Question: Is it possible to make the background of a UIRefreshControl grow as the control grows?
I would like to have a colored background for the refresh control to match the top cell's background color. Changing the background color of the tableview is not acceptable because then empty cells at the bottom will also have the color, but I need them to stay white.
Apple's mail app shows this behavior. The refresh control's background matches the gray search bar, but empty cells at the bottom of the table view are still the normal white.
Here's an example screenshot of how the table looks showing the ugly white that appears as the refresh control is pulled:

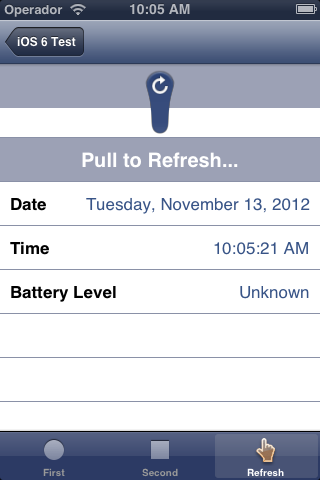
Answer: You have to create a view with the bgColor and adding it with negative y origin in the tableView.
Warning:
- -
If you do not insert this view this way you will not see the refresh control: he will be hidden below your view.
'''
- (void)viewDidLoad
{
[super viewDidLoad];
// Background Color
UIColor *bgRefreshColor = [UIColor grayColor];
// Creating refresh control
refreshControl = [[UIRefreshControl alloc] init];
[refreshControl addTarget:self action:@selector(refresh) forControlEvents:UIControlEventValueChanged];
[refreshControl setBackgroundColor:bgRefreshColor];
self.refreshControl = refreshControl;
// Creating view for extending background color
CGRect frame = self.tableView.bounds;
frame.origin.y = -frame.size.height;
UIView* bgView = [[UIView alloc] initWithFrame:frame];
bgView.backgroundColor = bgRefreshColor;
bgView.autoresizingMask = UIViewAutoresizingFlexibleWidth;
// Adding the view below the refresh control
[self.tableView insertSubview:bgView atIndex:0]; // This has to be after self.refreshControl = refreshControl;
}
'''